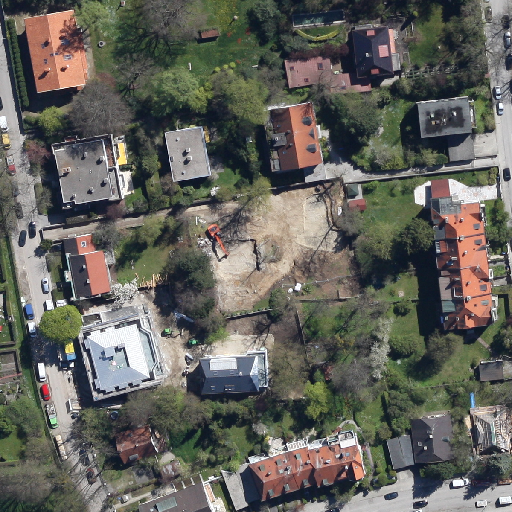
Referring expression: vehicle in the parking area